Question: I'm making 'combobox' for sorting option on 'datagridview'.
'''
private DataClasses1DataContext db = new DataClasses1DataContext();
private int numberOfObjectsPerPage = 20;
private int CurrentPageIndex = 1;
private string ordering = "c.name ascending";
private void Form1_Load(object sender, EventArgs e)
{
GetData(CurrentPageIndex);
}
private void GetData(int page)
{
page = page - 1;
var query = (from c in db.enterprise
orderby ordering
select new { c.id, c.name, c.phone, c.email, c.type, c.city })
.Skip(numberOfObjectsPerPage * page).Take(numberOfObjectsPerPage);
dataGridView1.DataSource = query;
}
private void orderBtn_Click(object sender, EventArgs e)
{
if (orderCB.SelectedIndex == 1)
{
ordering = "c.name descending";
}
else if (orderCB.SelectedIndex == 2)
{
ordering = "c.id ascending";
}
else if (orderCB.SelectedIndex == 3)
{
ordering = "c.id descending";
}
else
{
ordering = "c.name ascending";
}
GetData(CurrentPageIndex);
}
'''
I got two problem in here.
1. My current data is about 2.500 row. I'm using pagination so it will display 20 data/ page, but its still too slow when loading the datagridview. What could be wrong?
2. My Ordering button not work.
This is my first time using C#, so maybe I miss something in here :D
Update
So I changed my code as suggestion from the_joric
'''
Func<IEnumerable<cooperations>, IEnumerable<cooperations>> ordering = t => t;
'''
I change DBType to cooperations based on this reference (Hope I'm right :D)

But then my datagridview doesn't show anything, what I got is this
'''
System.Linq.Enumerable+<TakeIterator>d__3a'1[<>f__AnonymousType0'7[System.Int32,System.String,System.String,System.String,System.String,System.String,System.String]]
A first chance exception of type 'System.ArgumentOutOfRangeException' occurred in mscorlib.dll
'''
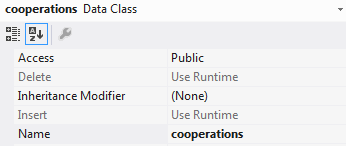
Answer: Your button doesn't work because you are sorting by constant string key. 'orderby' is a syntatic sugar for 'OrderBy<>()' method that should take key selector. In your case that selector is always a string that is the same for all items. But it should be a function that takes your object and returns its key
You may try something like that:
'''
// instead of DbType your should use the type of db.enterprise
Func<IEnumerable<DbType>, IEnumerable<DbType>> ordering= t => t; // default ordering (as it is)
...
var query = (from c in ordering(db.enterprise)
select new { c.id, c.name, c.phone, c.email, c.type, c.city })
.Skip(numberOfObjectsPerPage * page).Take(numberOfObjectsPerPage);
...
// in your button click method
if (orderCB.SelectedIndex == 1)
{
ordering = t => t.OrderByDescending(i => i.name);
}
else if (orderCB.SelectedIndex == 2)
{
ordering = t => t.OrderBy(i => i.id);
}
...
'''